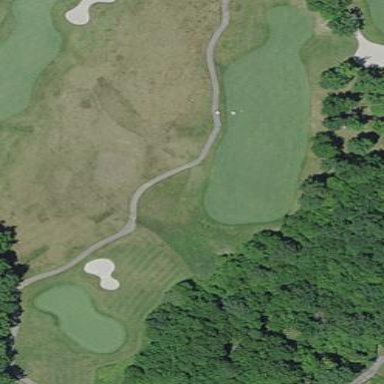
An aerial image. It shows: Area of rough grass used for golf.